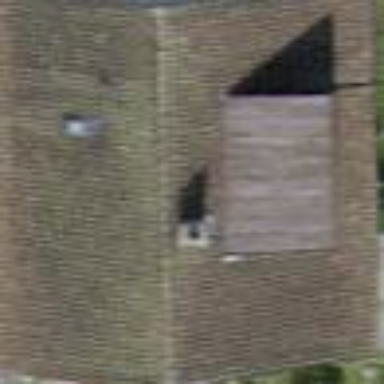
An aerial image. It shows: Building with gabled grey roof.